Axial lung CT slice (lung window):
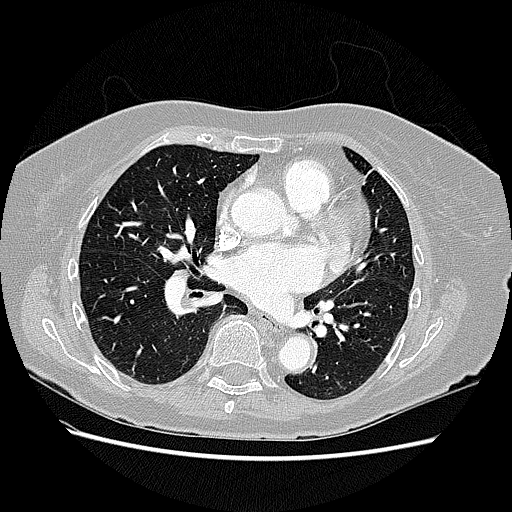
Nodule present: no